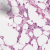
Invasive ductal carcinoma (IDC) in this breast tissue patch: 0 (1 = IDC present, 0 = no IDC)